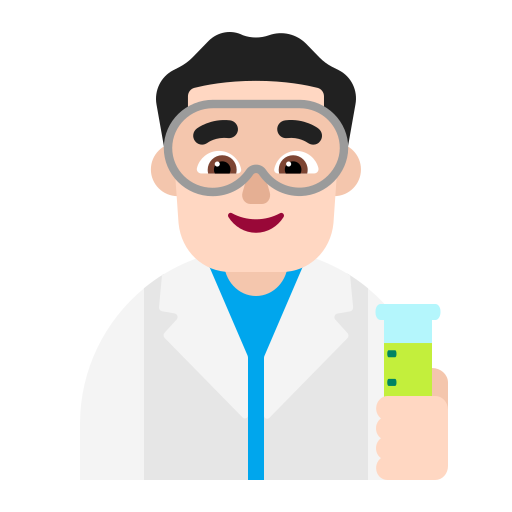
man scientist flat light